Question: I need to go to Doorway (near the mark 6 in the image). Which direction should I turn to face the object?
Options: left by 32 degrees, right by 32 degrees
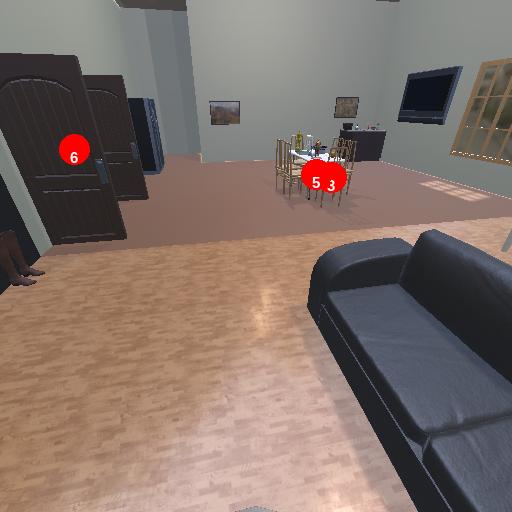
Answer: left by 32 degrees